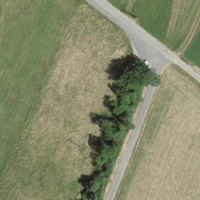
EUNIS habitat code: 52
Species observed at this site:
Lanius collurio